Question: From searching around this is what my setup.py is right now. When I build my application using the -A mode (alias) then try to run it I get this error:

In the console I find this error:
8/21/13 10:09:46.203 PM com.apple.launchd.peruser.501[249]: ([0x0-0x150d50c].org.pythonmac.unspecified.notebook_tracker[24469]) Exited with code: 255
My setup.py code:
'''
"""
This is a setup.py script generated by py2applet
Usage:
python setup.py py2app
"""
from setuptools import setup
APP = ['notebook_tracker.app']
DATA_FILES = ['notebook_tracker.pyw']
OPTIONS = {'argv_emulation': True,
'packages': ['openpyxl','Tkinter']}
setup(
app=APP,
data_files=DATA_FILES,
options={'py2app': OPTIONS},
setup_requires=['py2app'],
py_modules=['DialogTemplate','reports','customer','schedule','admin','log_data','payment']
)
'''
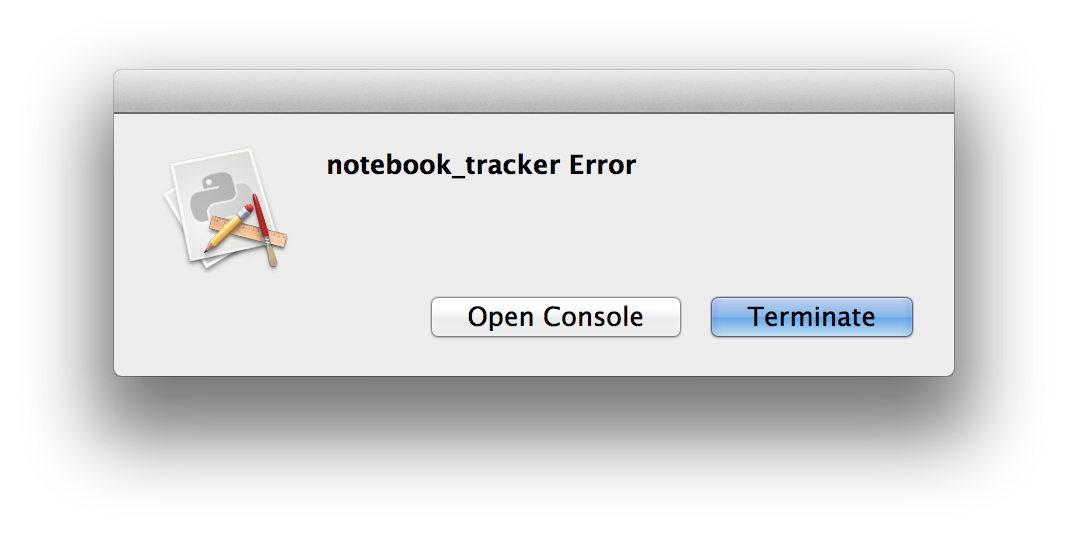
Answer: I found the solution to my own problem. openpyxl is a library contained in a .egg file. py2app and py2exe don't play nicely with .egg files. Once I unzipped the .egg file and placed it in my project everything worked nicely. Also my setup.py file didn't need to be nearly as complicated, below is the setup.py that works. Also, I stopped building it in alias mode and it worked just fine.
'''
"""
Script for building the example.
Usage:
python setup.py py2app
"""
from setuptools import setup
setup(
app=['notebook_tracker.pyw'],
setup_requires=["py2app"],
)
'''